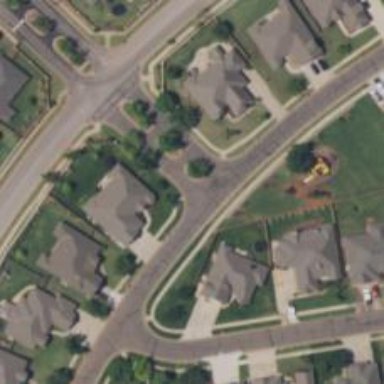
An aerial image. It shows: Residential road.